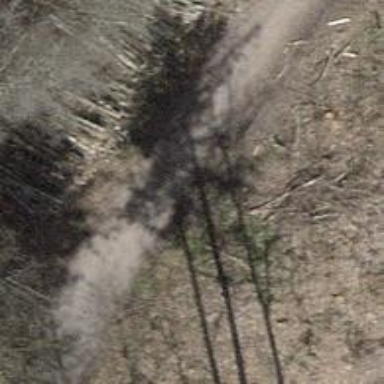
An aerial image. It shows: Dirt path.